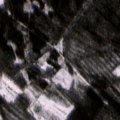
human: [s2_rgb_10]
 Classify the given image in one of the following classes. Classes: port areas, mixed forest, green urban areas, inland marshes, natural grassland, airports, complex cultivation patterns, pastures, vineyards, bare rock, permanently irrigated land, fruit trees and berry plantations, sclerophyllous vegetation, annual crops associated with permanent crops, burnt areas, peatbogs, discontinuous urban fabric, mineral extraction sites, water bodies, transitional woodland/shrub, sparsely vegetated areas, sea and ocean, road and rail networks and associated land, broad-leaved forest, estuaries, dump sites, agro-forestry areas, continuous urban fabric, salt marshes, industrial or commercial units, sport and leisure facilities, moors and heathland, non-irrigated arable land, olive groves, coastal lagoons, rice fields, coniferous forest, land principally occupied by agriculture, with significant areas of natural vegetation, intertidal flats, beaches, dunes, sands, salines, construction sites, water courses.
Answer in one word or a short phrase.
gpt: coniferous forest, transitional woodland/shrub